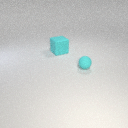
large cyan rubber cube to the left of small cyan rubber sphere